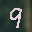
Label: 9